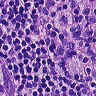
Metastatic tissue present: yes